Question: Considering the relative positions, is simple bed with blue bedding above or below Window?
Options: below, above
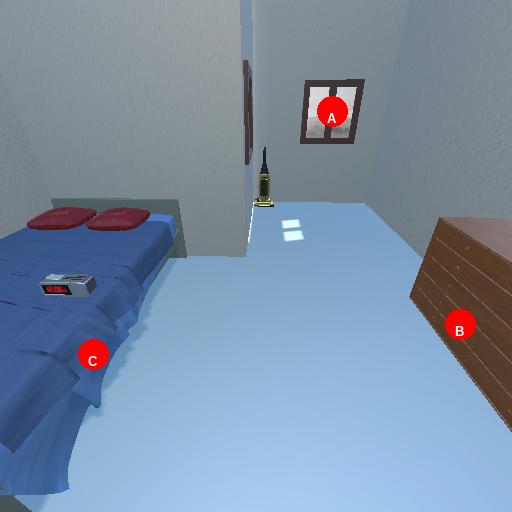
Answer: below